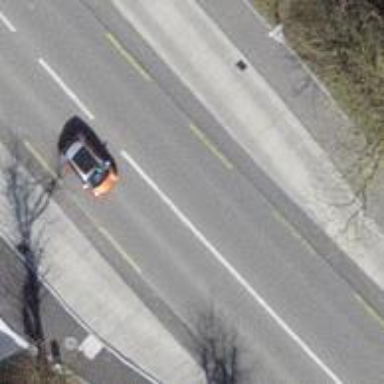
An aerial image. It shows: Primary road with asphalt surface and designated cycle lane.